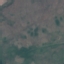
Land use / land cover class: HerbaceousVegetation